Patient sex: M
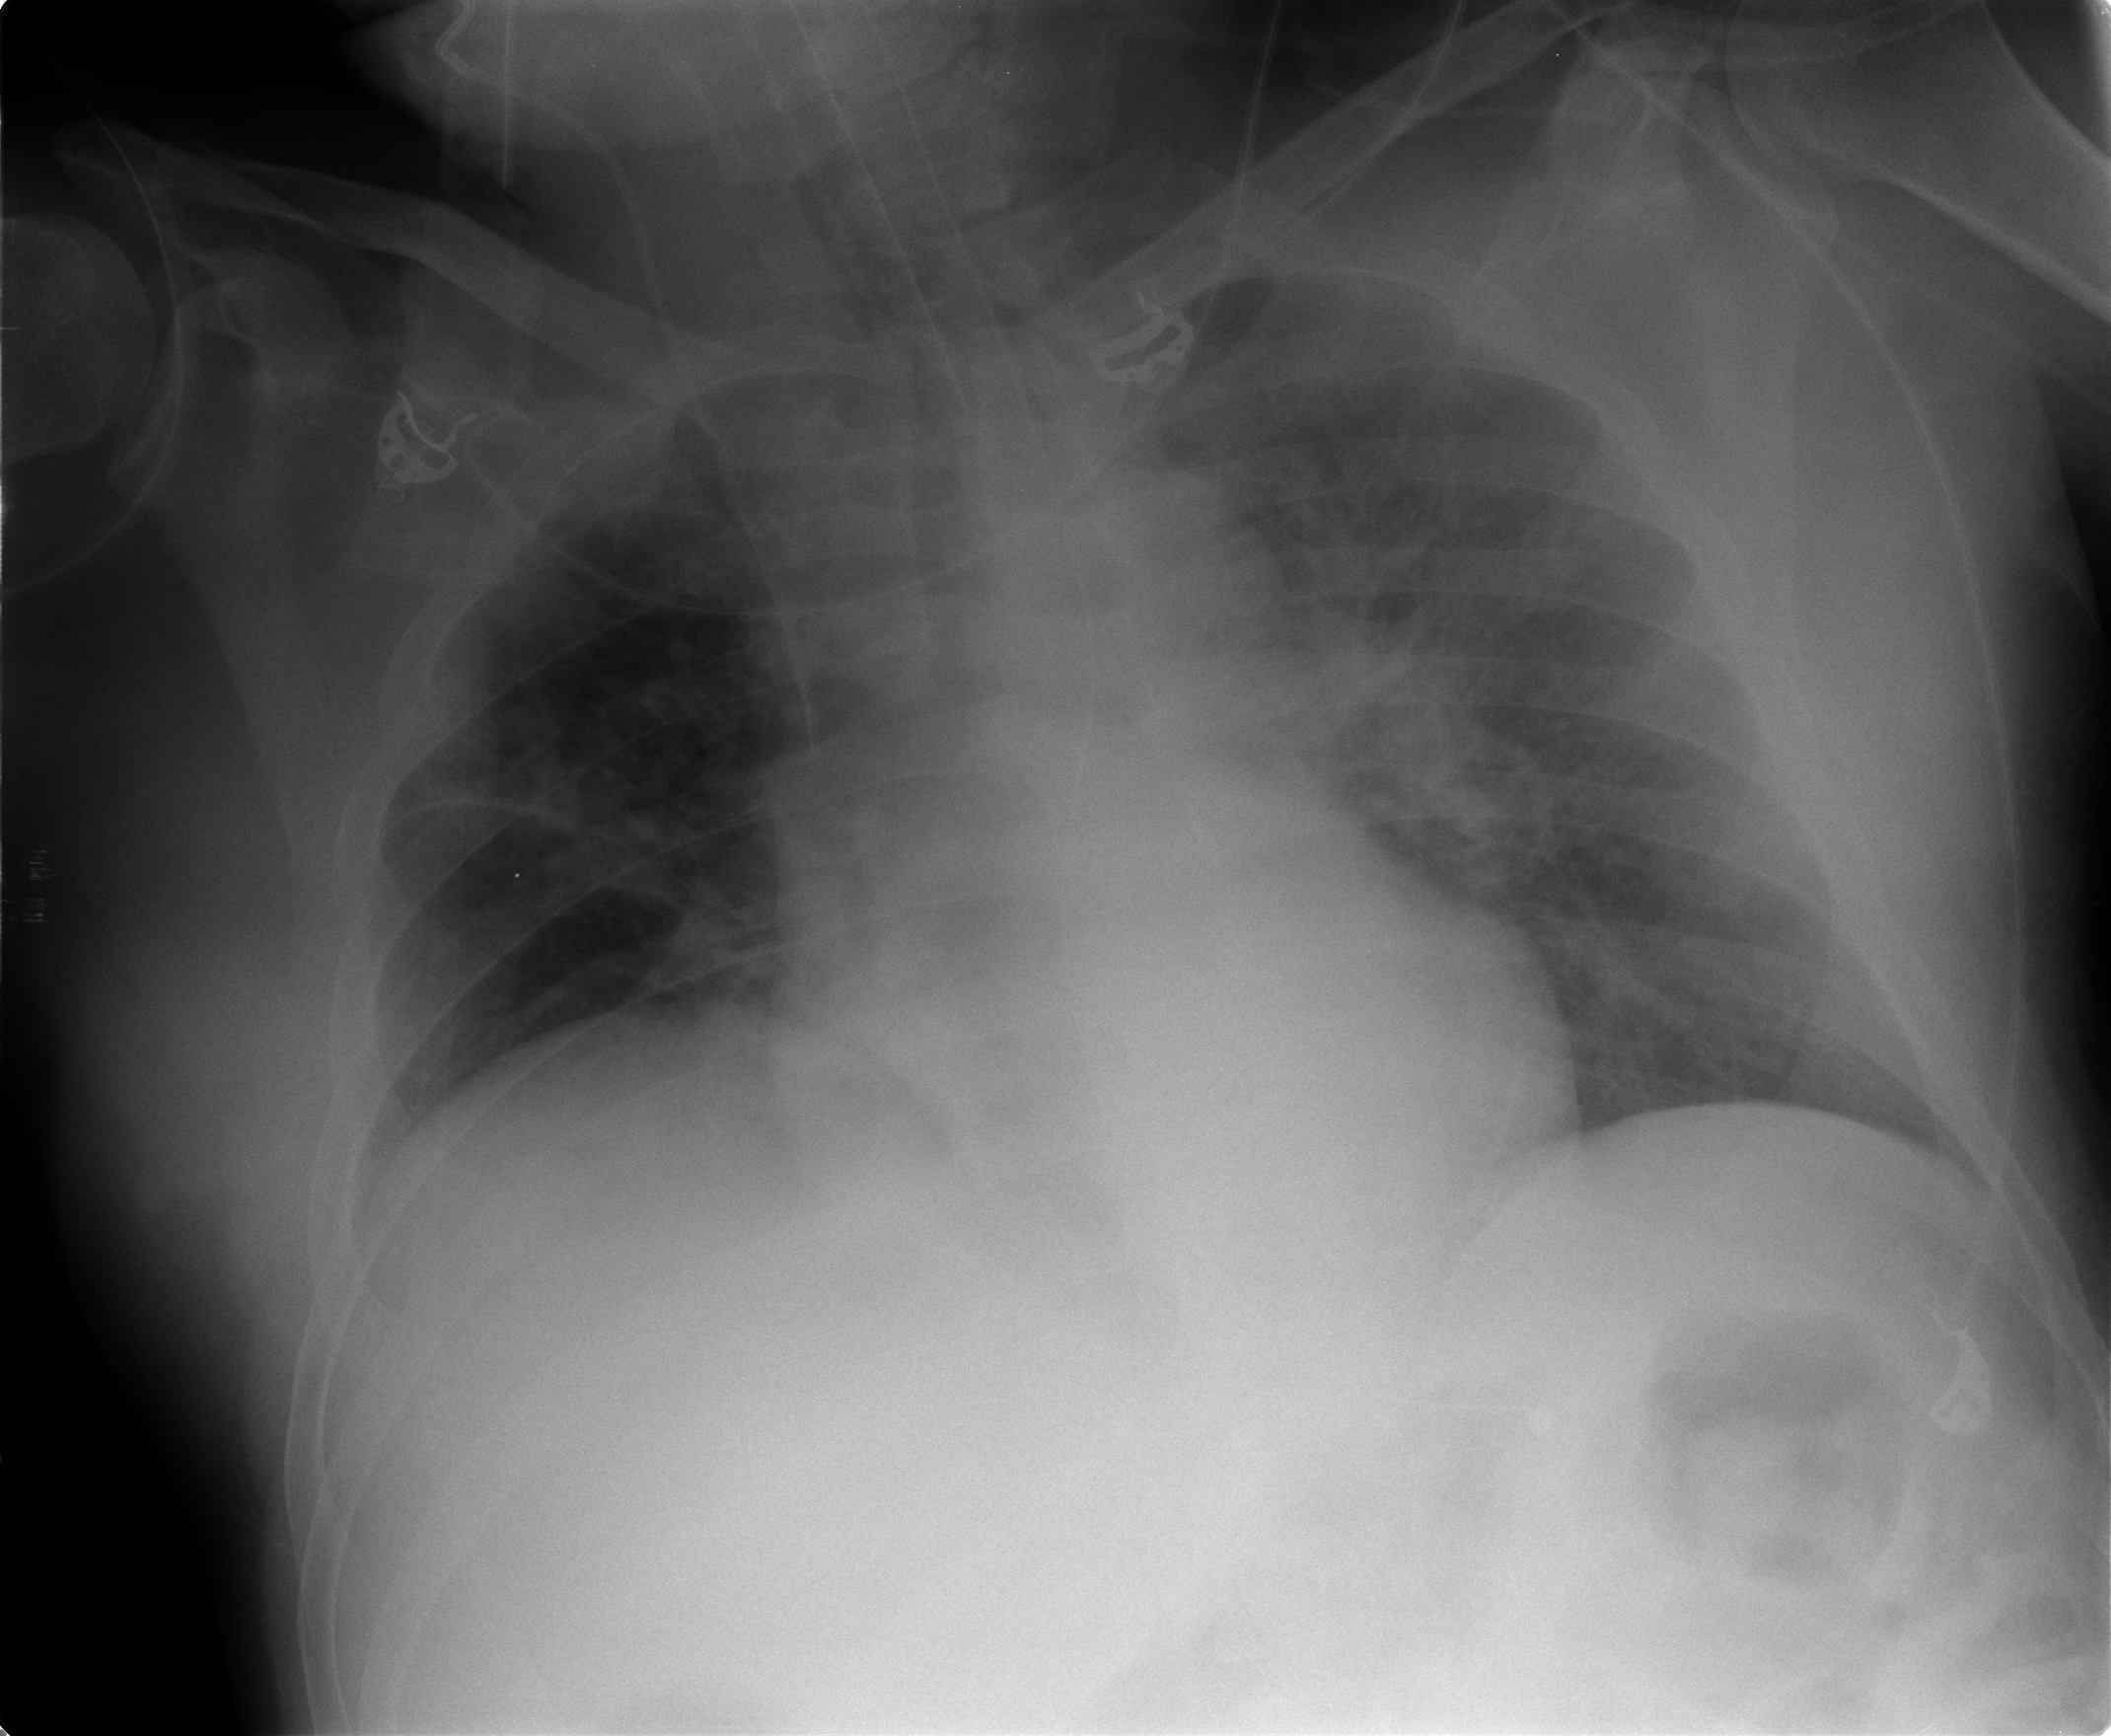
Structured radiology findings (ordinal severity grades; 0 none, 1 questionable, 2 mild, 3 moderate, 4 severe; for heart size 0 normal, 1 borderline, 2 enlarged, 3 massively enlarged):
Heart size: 0
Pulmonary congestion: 0
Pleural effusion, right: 0
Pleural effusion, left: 2
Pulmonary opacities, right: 2
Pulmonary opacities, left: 2
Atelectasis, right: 2
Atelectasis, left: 0